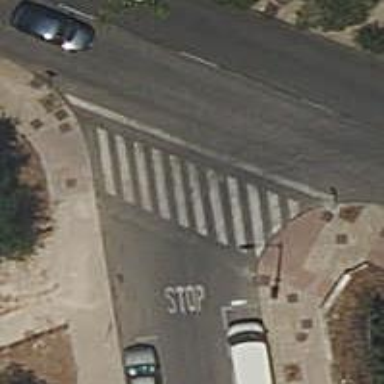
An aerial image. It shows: Uncontrolled crossing on the road.